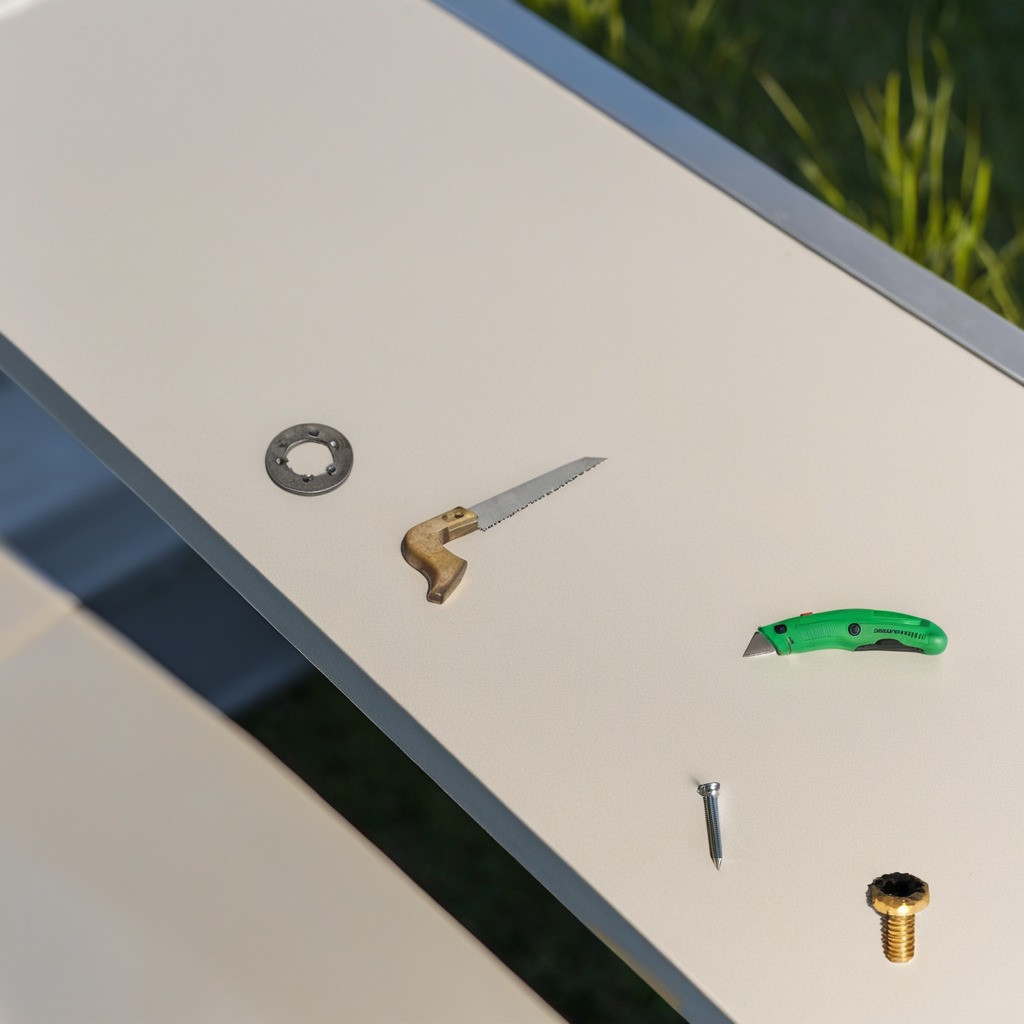
A utility knife, a flat metal washer, a metal machine screw, an iron nail, and a handheld metal saw are lying on the utility table.